Question:
As shown in the image above I need to code a '.kv' file in the Kivy GUI so I can show a circle filling with color as a value increase. For 0 value it is empty as value increase circle is fill with color.
How can I do that?
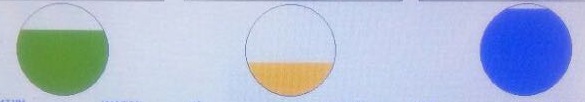
Answer: That kind of effect can be done by creating a mask for this you can use <URL> as shown below:
'''
from kivy.app import App
from kivy.lang import Builder
main_widget_kv = '''
BoxLayout:
border: 10
WaterFill:
level: slider.value_normalized
color: 1, 1, 0
Slider:
id: slider
orientation: 'vertical'
value: 50
<WaterFill@Widget>:
level: 0.1
width: self.height
size_hint: None, 1
color: 0, 0, 1
canvas:
StencilPush
Ellipse:
pos: root.pos
size: root.size
StencilUse
Color:
rgb: root.color
Rectangle:
pos: root.pos
size: (root.width, root.level*root.height)
StencilUnUse
StencilPop
'''
class TestApp(App):
def build(self):
return Builder.load_string(main_widget_kv)
if __name__ == '__main__':
TestApp().run()
'''
<URL>
---
The following example shows an example of how to update the height value using a method with the help of 'Clock':
'''
from kivy.app import App
from kivy.clock import Clock
from kivy.uix.widget import Widget
from kivy.uix.anchorlayout import AnchorLayout
from kivy.lang import Builder
Builder.load_string("""
<WaterFill>:
level: 0.0
width: self.height
size_hint: None, 1
color: 0, 0, 1
canvas:
StencilPush
Ellipse:
pos: root.pos
size: root.size
StencilUse
Color:
rgb: root.color
Rectangle:
pos: root.pos
size: (root.width, root.level*root.height)
StencilUnUse
StencilPop
""")
class WaterFill(Widget):
def __init__(self, *args, **kwargs):
Widget.__init__(self, *args, **kwargs)
self.delta = 0.01
Clock.schedule_interval(self.on_timeout, 0.05)
def on_timeout(self, *args):
self.level += self.delta
if self.level >= 1:
self.delta = -0.01
elif self.level <= 0:
self.delta = 0.01
class TestApp(App):
def build(self):
lay = AnchorLayout(anchor_x='center', anchor_y='center')
lay.add_widget(WaterFill())
return lay
if __name__ == "__main__":
TestApp().run()
'''